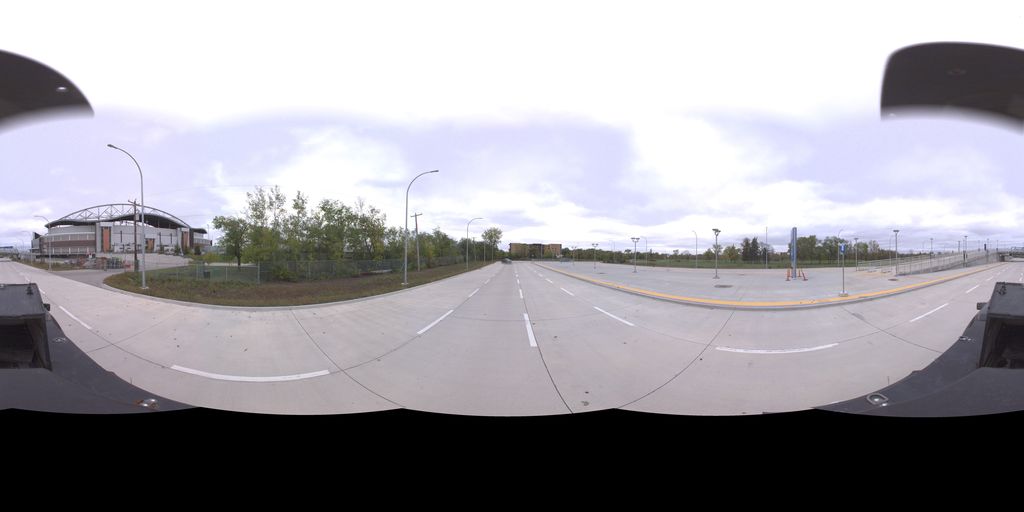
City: winnipeg